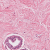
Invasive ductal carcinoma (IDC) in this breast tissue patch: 0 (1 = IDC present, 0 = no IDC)